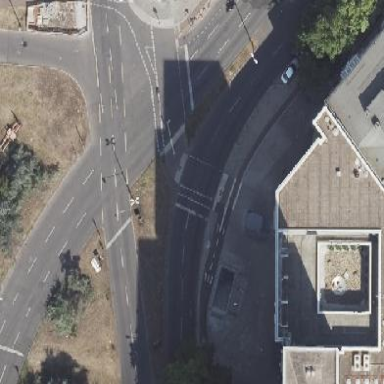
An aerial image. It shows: Junction.